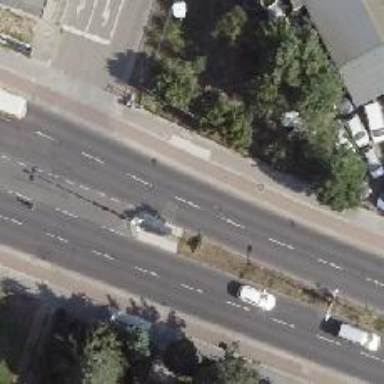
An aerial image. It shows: Secondary road with asphalt surface and cycle track on the right side.